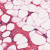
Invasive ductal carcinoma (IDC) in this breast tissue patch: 1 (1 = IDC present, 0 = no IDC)